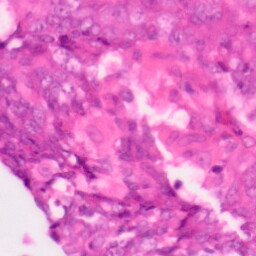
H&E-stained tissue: Colon